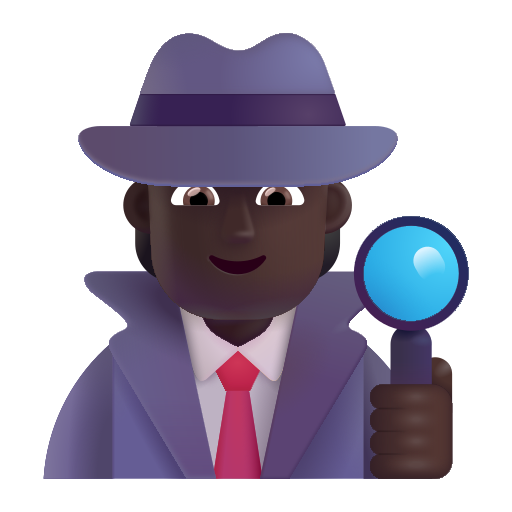
detective color dark